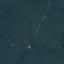
Land use / land cover: Forest